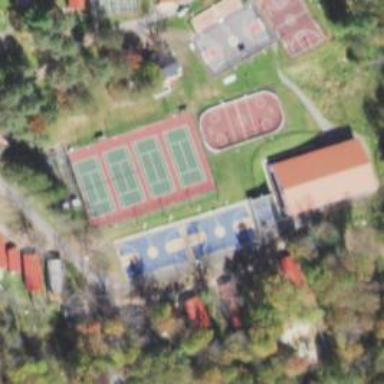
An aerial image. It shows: Tennis court on pitch designated for leisure land.